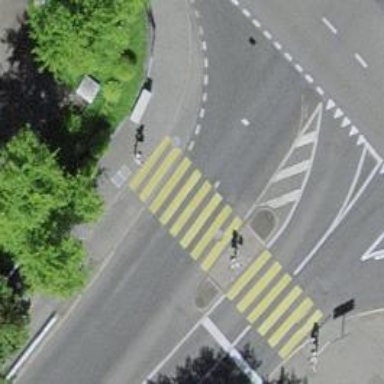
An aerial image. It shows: Kerb serving as barrier.